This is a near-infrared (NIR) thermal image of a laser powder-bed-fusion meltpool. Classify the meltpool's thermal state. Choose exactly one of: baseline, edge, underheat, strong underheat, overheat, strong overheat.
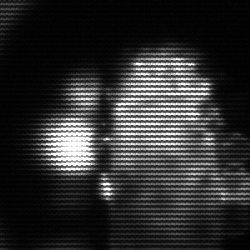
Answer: strong underheat